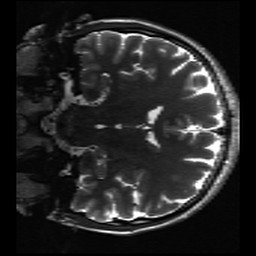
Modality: inplaneT2
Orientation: coronal